Field crop: maize
Growth stage: 2
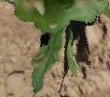
Species: maize